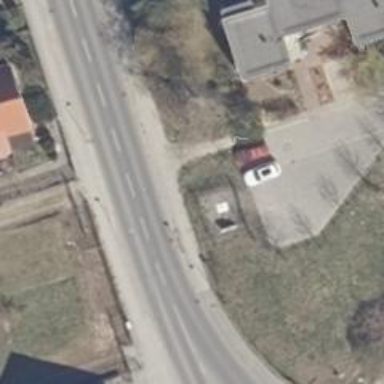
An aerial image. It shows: Tertiary road with asphalt surface. The road has sidewalks on both sides and dedicated cycle tracks.